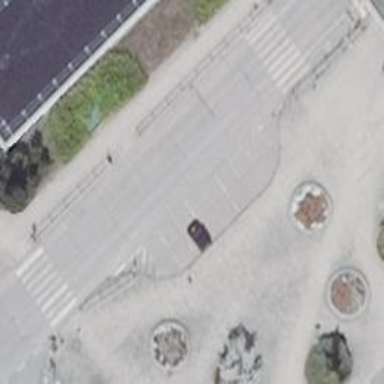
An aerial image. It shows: Parking area.